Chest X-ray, PA view. Patient: 55 years old, sex M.
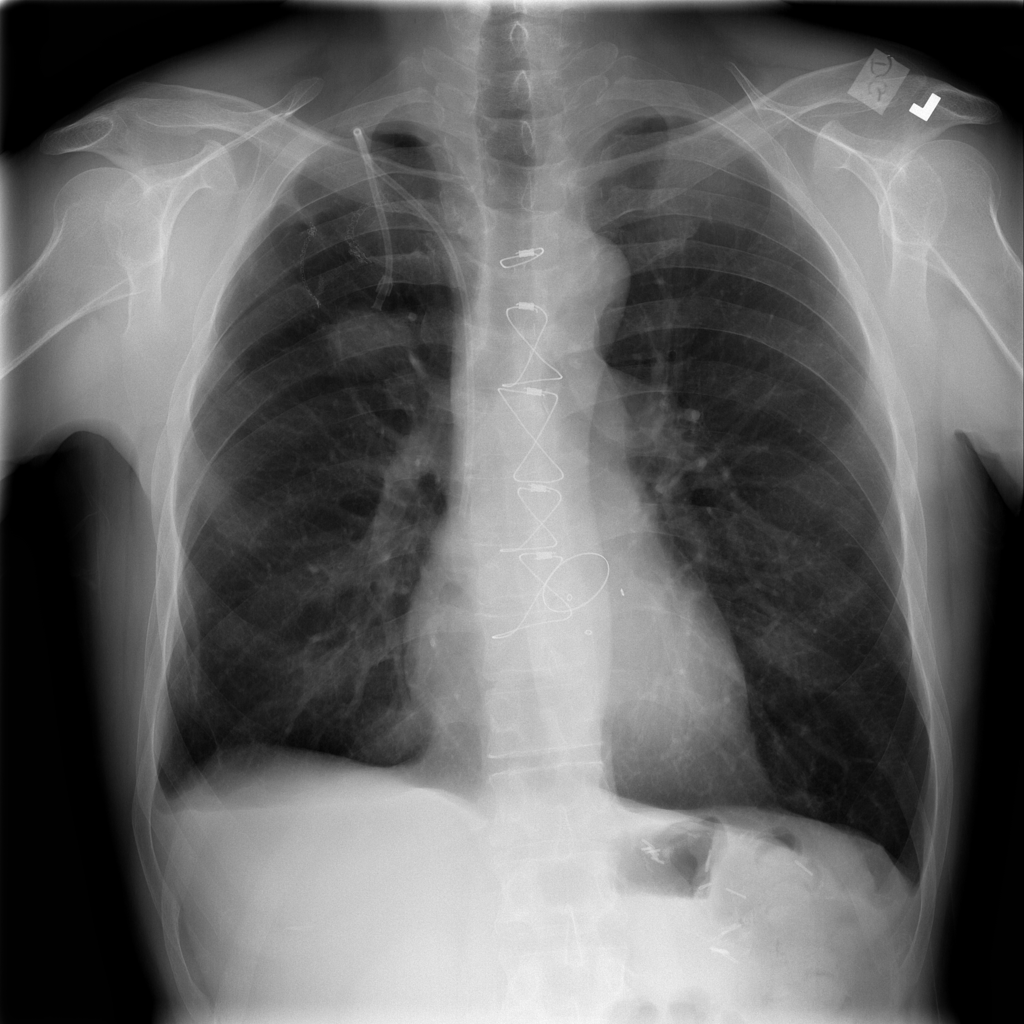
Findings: No Finding